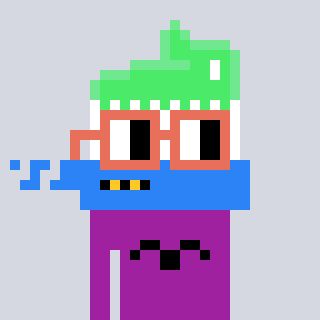
a pixel art character with square orange glasses, a toothbrush-shaped head and a magenta-colored body on a cool background